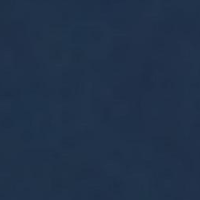
EUNIS habitat code: 14
Species observed at this site:
Cygnus olor